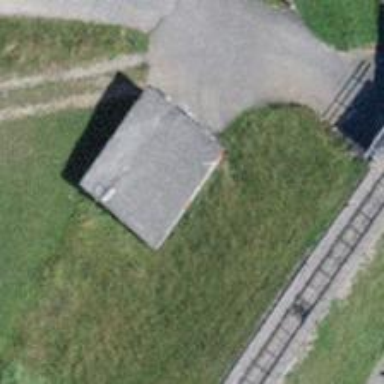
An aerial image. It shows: Shed.